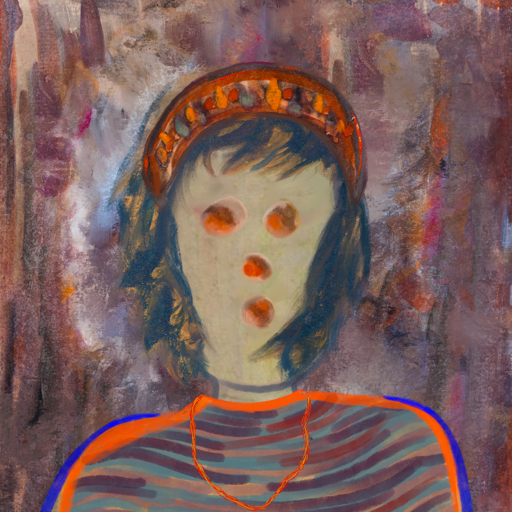
Background: Hypocrite, Head And Neck Front: Hill_Girl, Face Front: Rupkatha, Bust: Experience, Hair Front: InTheSun, Head Accessory: Hypocrite, Second Necklace: Gypsy_Mother_2, Necklace: Blank, Baby: Blank